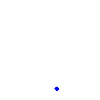
Particle: kaon